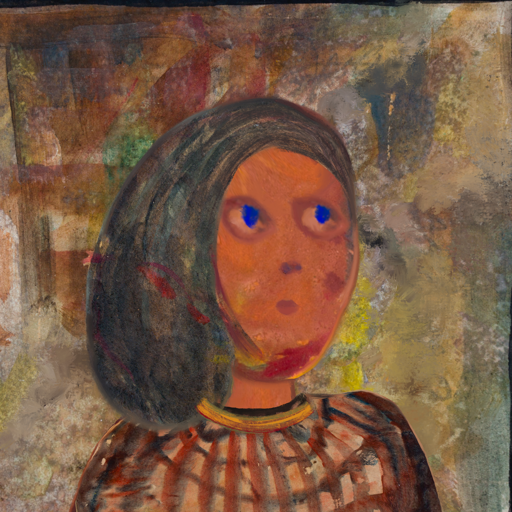
Background: Mosgoul, Head And Neck Side: Mother_And_Son_Son, Face Side: Mother_And_Son_Mother, Bust: Orphan, Hair Side: Gypsy_Mother, Head Accessory: Blank, Second Necklace: Blank, Necklace: Mother_And_Son_Son, Baby: Blank